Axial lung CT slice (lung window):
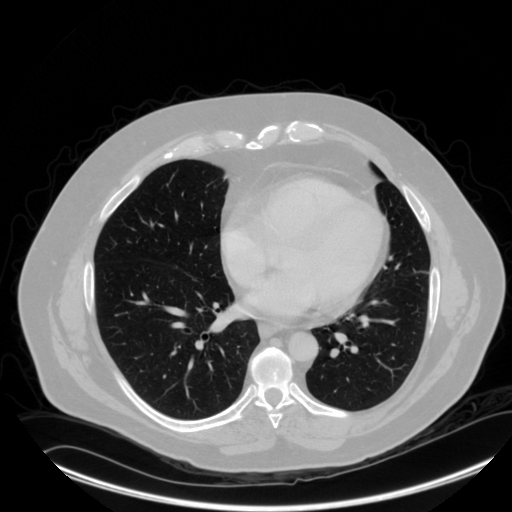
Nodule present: no